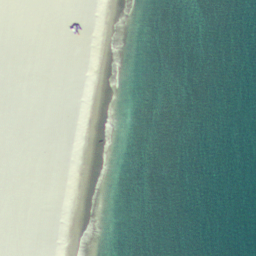
Label: beach